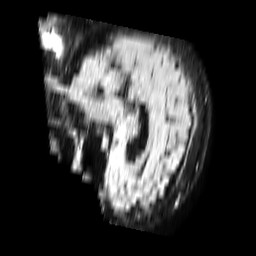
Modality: FLAIR
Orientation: sagittal
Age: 64
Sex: male
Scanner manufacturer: philips
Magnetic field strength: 1.5 T
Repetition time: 6 s
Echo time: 0.1004 s